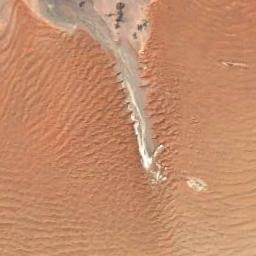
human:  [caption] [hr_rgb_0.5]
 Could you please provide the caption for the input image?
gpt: The desert has orange sand and some sand ripples and a dry river bed is surrounded by the desert .

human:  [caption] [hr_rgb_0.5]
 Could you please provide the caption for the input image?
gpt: This is a sand dune with a yellow wavy texture with a gray bare top .

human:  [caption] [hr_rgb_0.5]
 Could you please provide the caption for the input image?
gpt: There are parallel lines in this desert .

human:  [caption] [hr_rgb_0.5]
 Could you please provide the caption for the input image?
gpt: The yellow desert is next to the bare land .

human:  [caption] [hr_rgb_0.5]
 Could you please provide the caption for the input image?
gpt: A brown desert covered with sand and bare land .